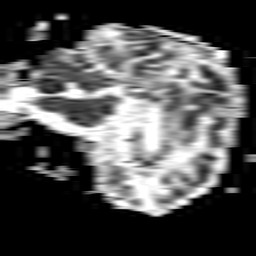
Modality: ADC
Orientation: sagittal
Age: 79
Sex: male
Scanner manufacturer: philips
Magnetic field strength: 1.5 T
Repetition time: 3.531 s
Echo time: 0.06922 s